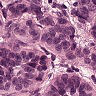
Metastatic tissue present: yes